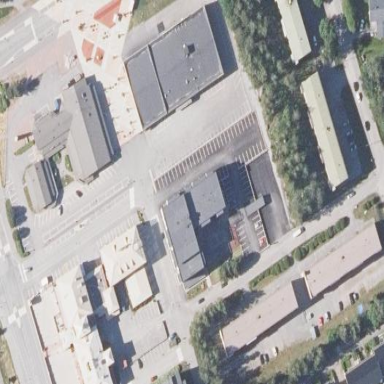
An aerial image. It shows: Parking area.